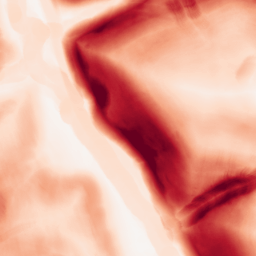
Category: morphological
Decomposition family: morphological_gradient
Decomposition parameters: size: 10
shape: disk
Upsampling method: bilinear
Upsampling parameters: scale: 8
Upsampling scale: 8